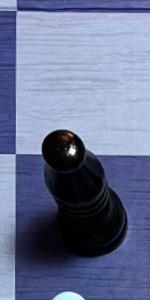
Label: Bishop_Black